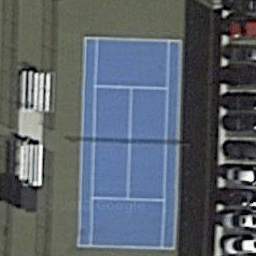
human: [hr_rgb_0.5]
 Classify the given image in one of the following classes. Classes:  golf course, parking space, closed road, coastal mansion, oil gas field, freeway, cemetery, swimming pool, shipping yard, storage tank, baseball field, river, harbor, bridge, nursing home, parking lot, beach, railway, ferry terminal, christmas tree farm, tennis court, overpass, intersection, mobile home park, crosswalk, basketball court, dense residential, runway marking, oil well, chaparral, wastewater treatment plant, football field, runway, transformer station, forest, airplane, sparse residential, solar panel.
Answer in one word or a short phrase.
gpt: tennis court